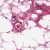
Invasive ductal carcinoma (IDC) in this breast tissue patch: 0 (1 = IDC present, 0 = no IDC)